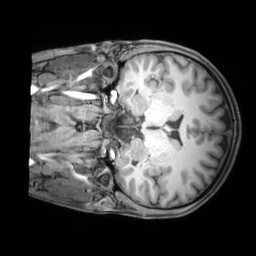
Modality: T1w
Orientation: coronal
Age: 29
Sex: female
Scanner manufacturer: siemens
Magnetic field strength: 3 T
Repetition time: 1.97 s
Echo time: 0.00206 s